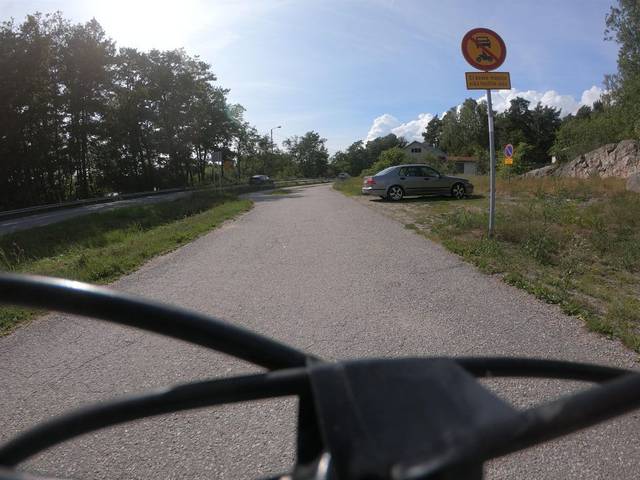
Region: Finland
Coordinates: 60.458, 21.897